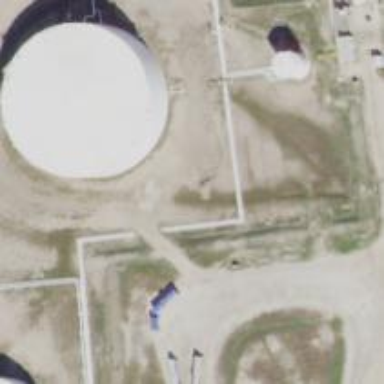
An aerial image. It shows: Building with storage tank.